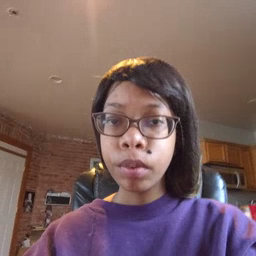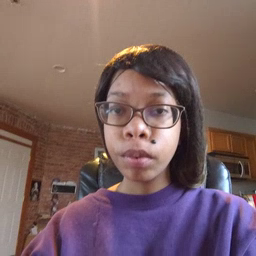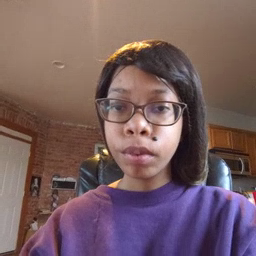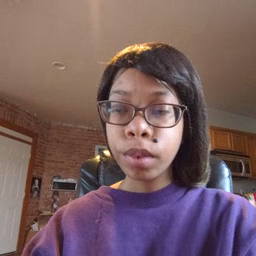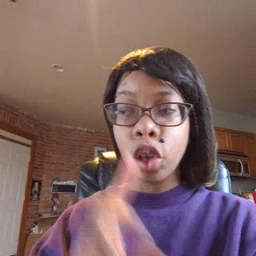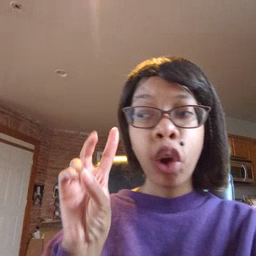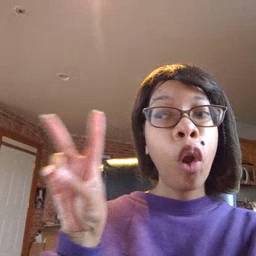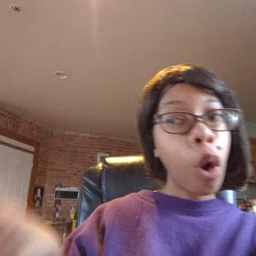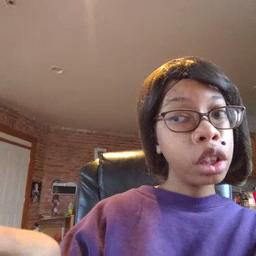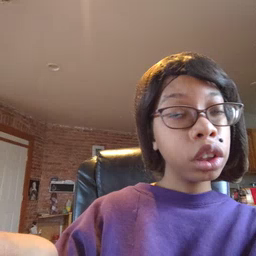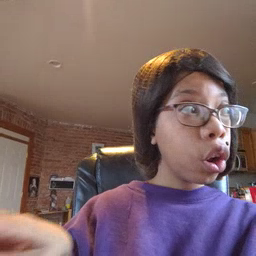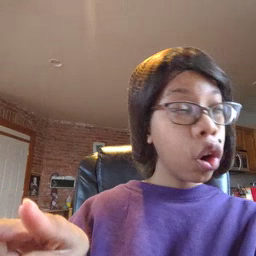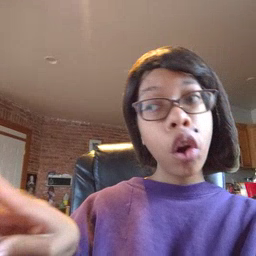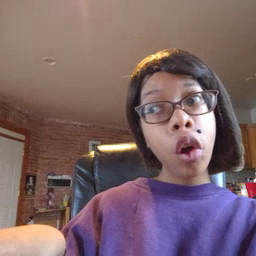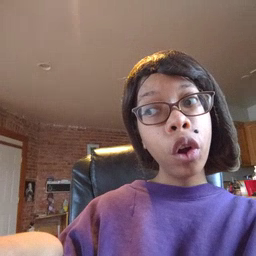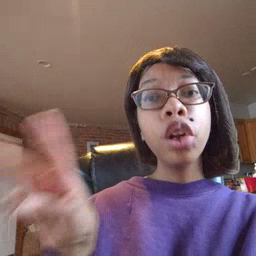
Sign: look